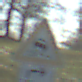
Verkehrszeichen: SchleuderOderRutschgefahr
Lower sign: RichtungsangabeDurchPfeile5
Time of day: MorningAfternoon
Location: Outdoor (Nature)
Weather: Clear
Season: Winter
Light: Natural